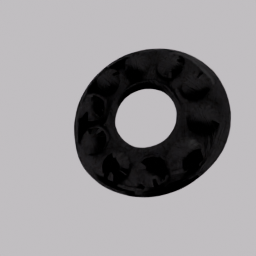
Label: decoration